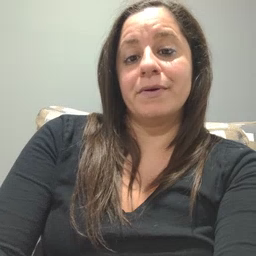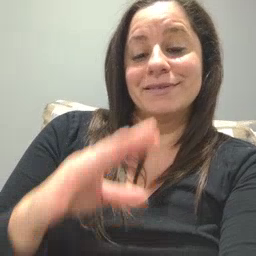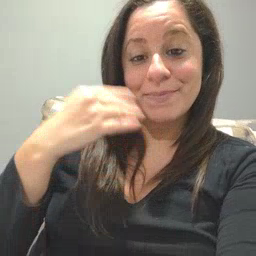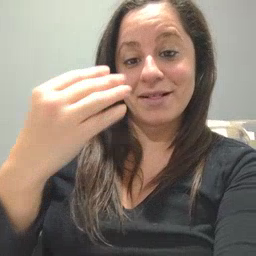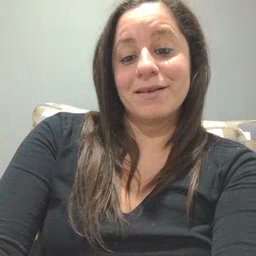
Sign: smile